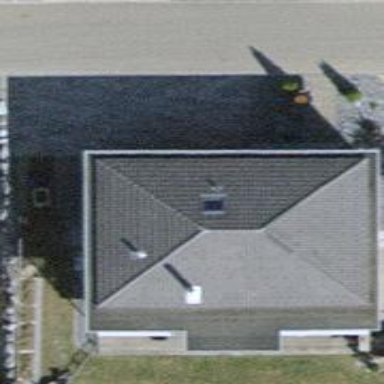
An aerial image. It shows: Simple and straightforward house.